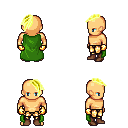
a pixel art fantasy rpg character, male body template, human, tanned skin, green cape, gold greaves, gold long mohawk hairstyle, gold gloves, brown shoes, four views (front, back, left, right), 2x2 character sprite sheet, small pixel art, hard edges, no anti-aliasing